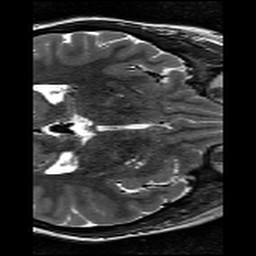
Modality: T2w
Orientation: axial
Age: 26
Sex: female